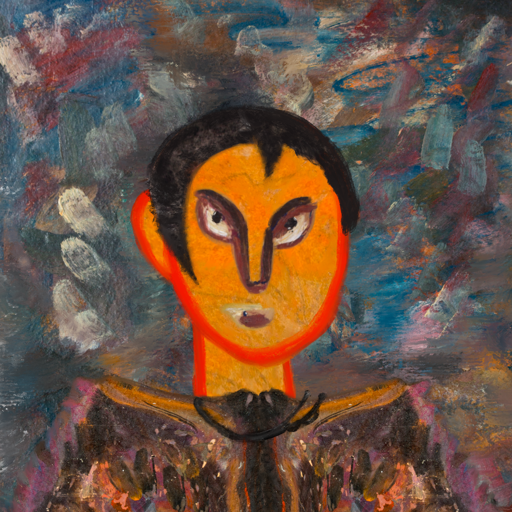
Background: Boggyland, Head And Neck Front: Sisters, Face Front: After_Raid, Bust: Gypsy_Queen, Hair Front: Roy_Bahadur, Head Accessory: Blank, Second Necklace: Blank, Necklace: Orphan, Baby: Blank